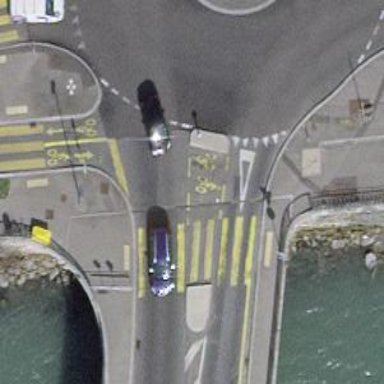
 featuring bridge and designated cycle lane."